Chest X-ray. View position: PA
Patient age: 63
Patient sex: M
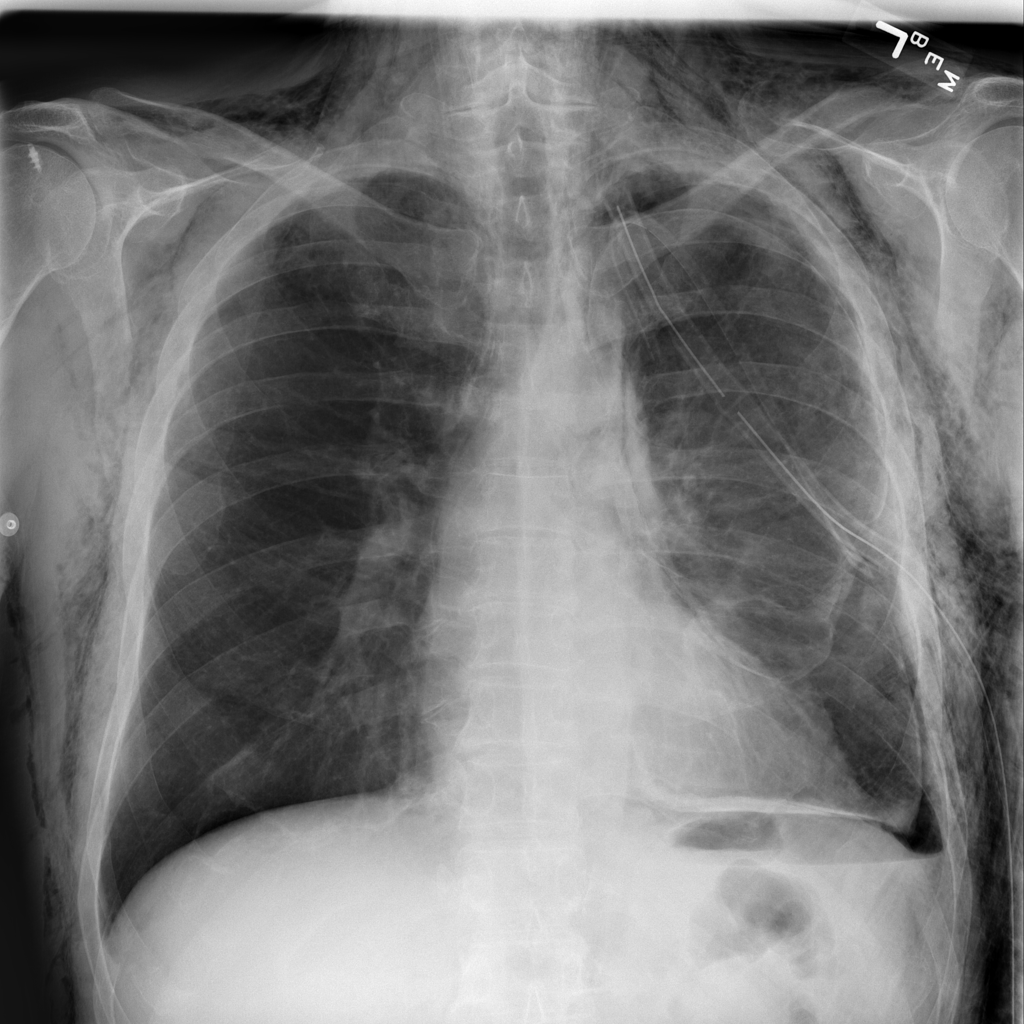
Finding: Pneumothorax